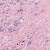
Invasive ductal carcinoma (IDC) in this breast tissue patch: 1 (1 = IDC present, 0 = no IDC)